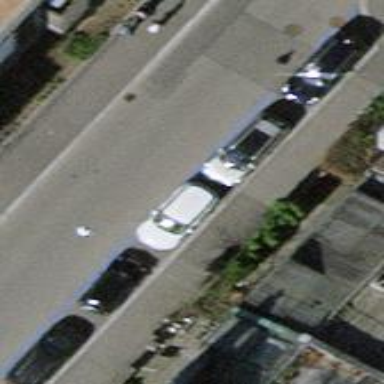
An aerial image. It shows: Parking lane area.